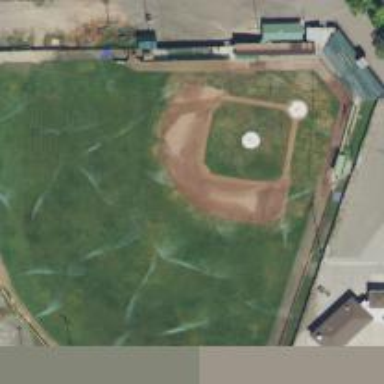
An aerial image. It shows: Baseball pitch for leisure land.